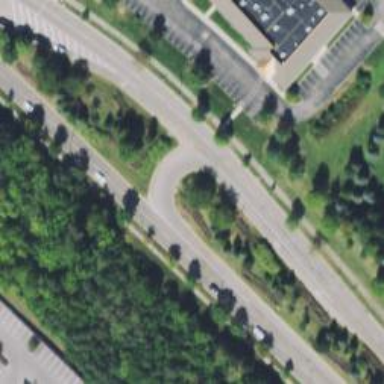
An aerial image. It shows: Secondary link road.